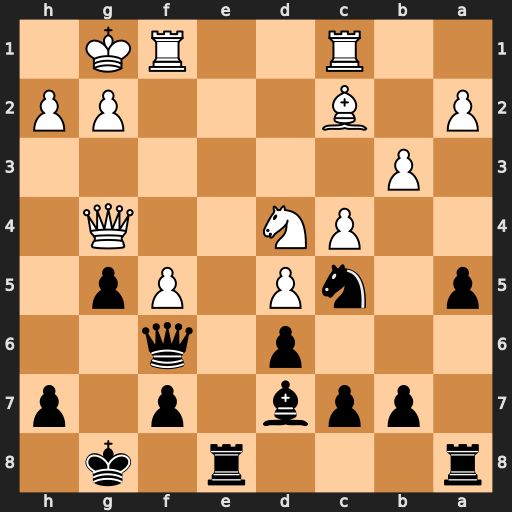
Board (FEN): r3r1k1/1ppb1p1p/3p1q2/p1nP1Pp1/2PN2Q1/1P6/P1B3PP/2R2RK1
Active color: b
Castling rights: -
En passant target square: -
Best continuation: Re4 Bxe4 Qxd4+ Kh1 Nxe4